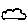
Label: cloud